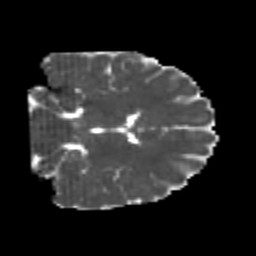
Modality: MD
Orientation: coronal
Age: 20
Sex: female
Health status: healthy
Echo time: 0.074 s